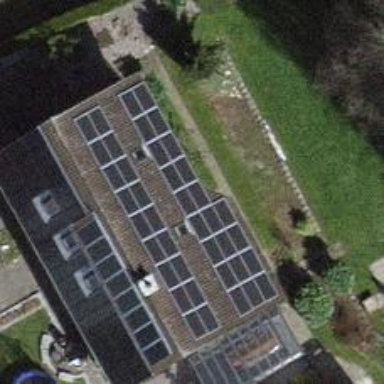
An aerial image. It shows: Solar power generator.